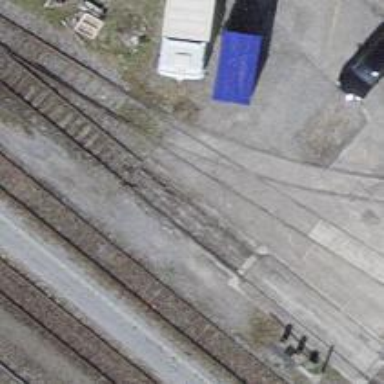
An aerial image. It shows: Disused railway spur with single track.